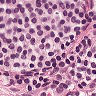
Metastatic tissue present: no